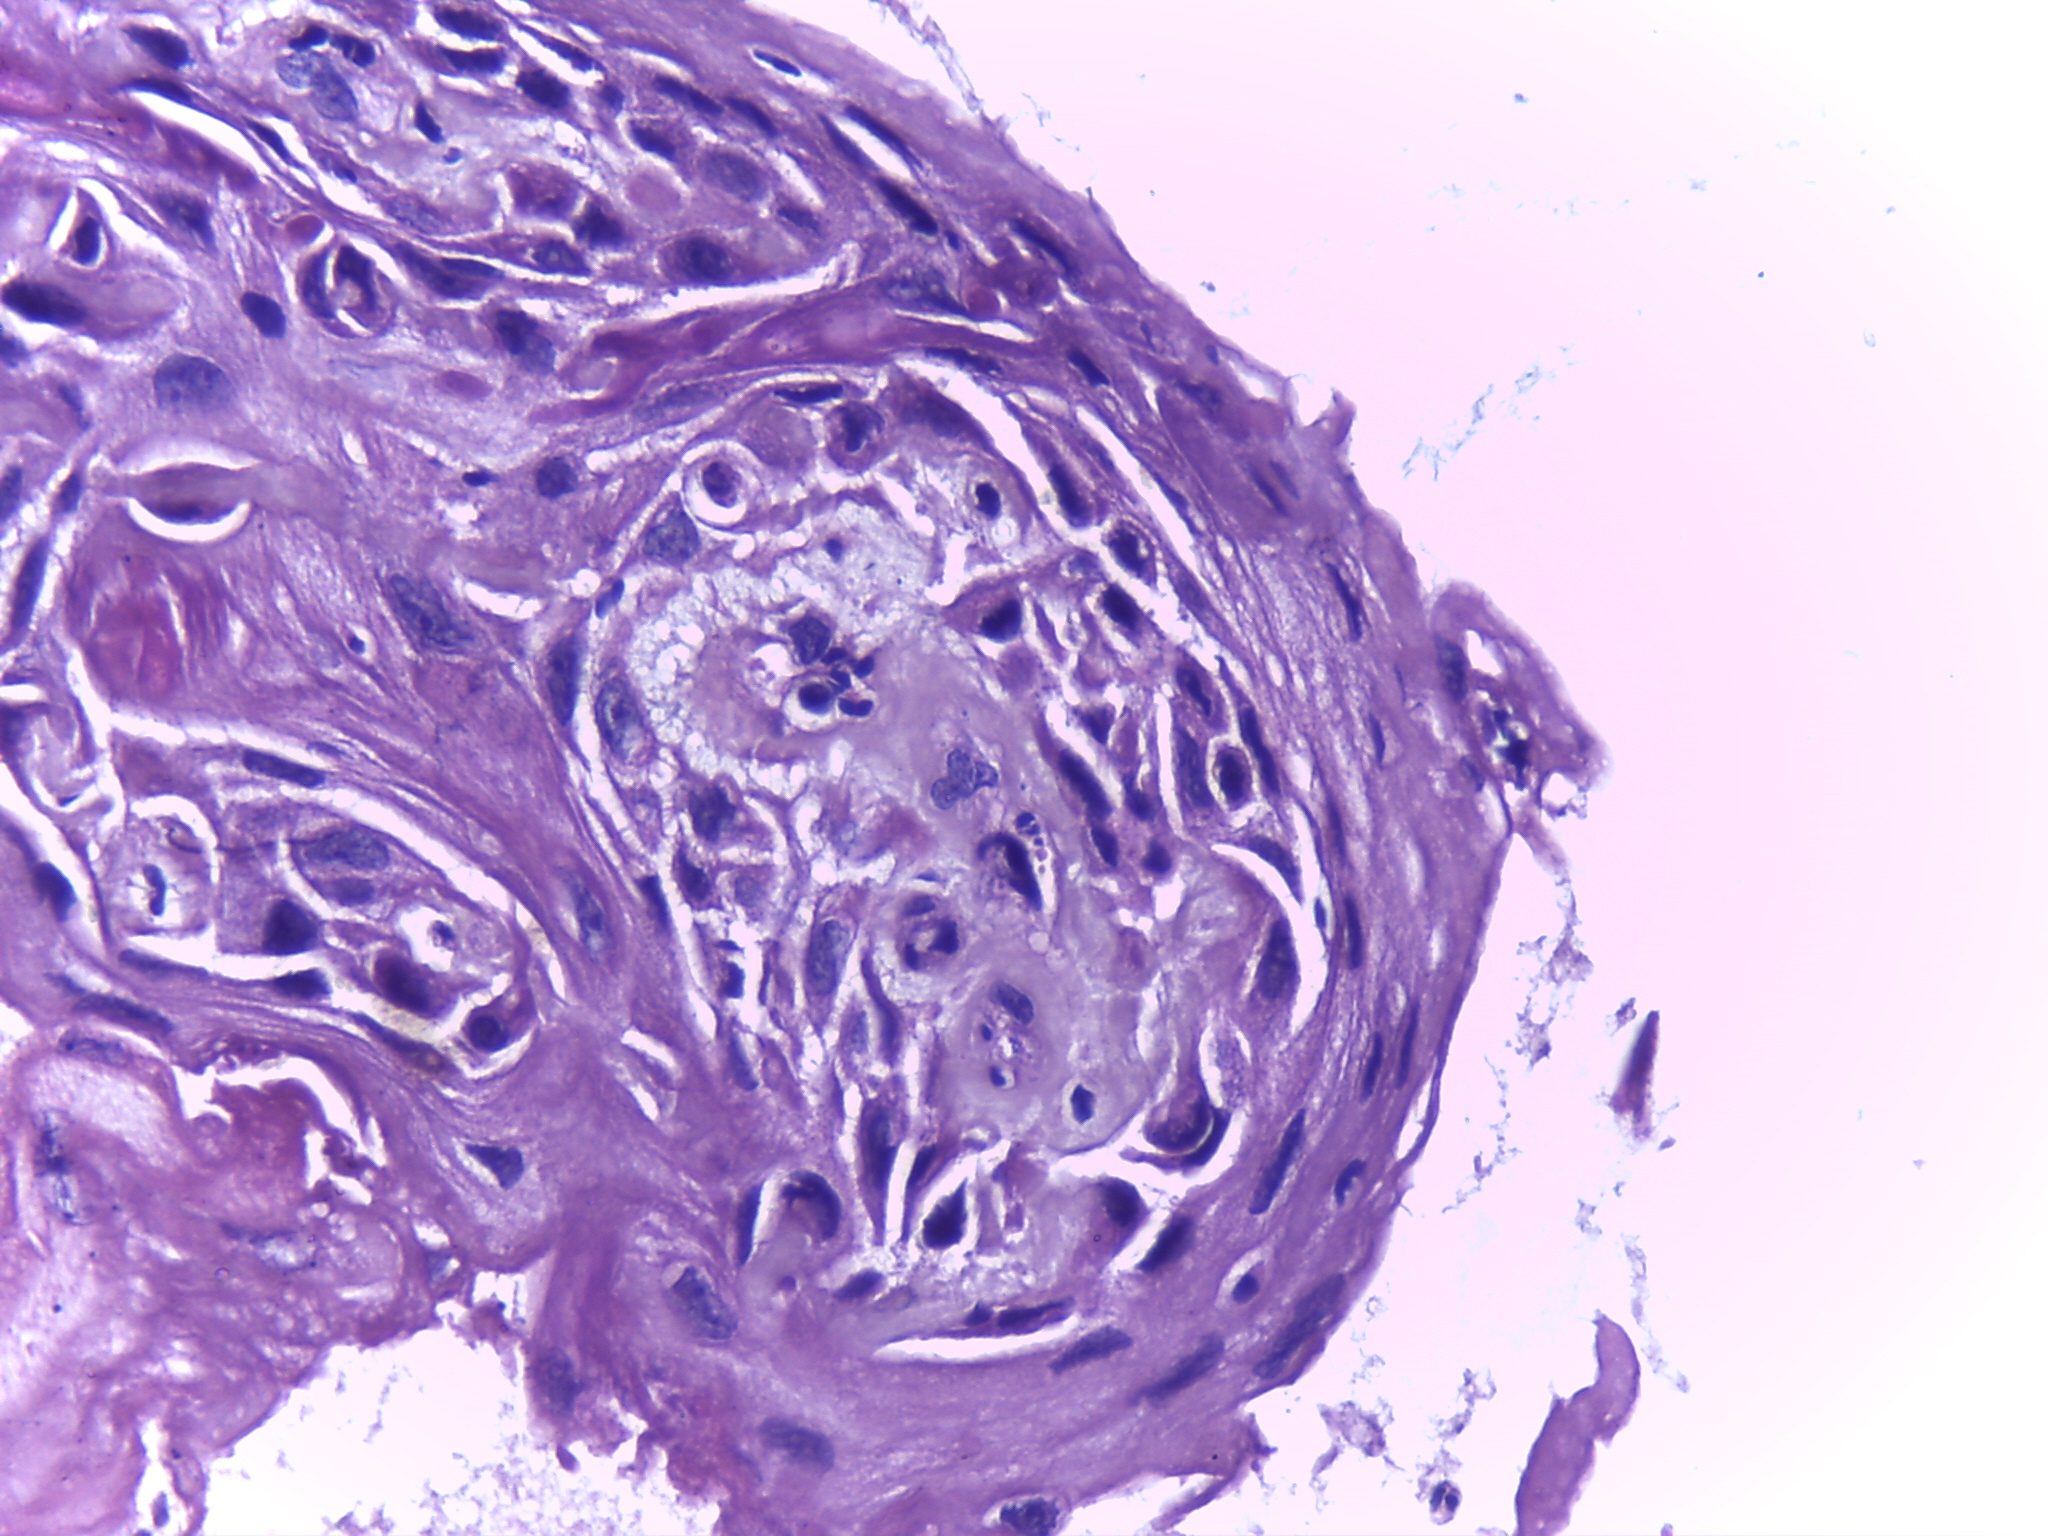
Diagnosis: OSCC